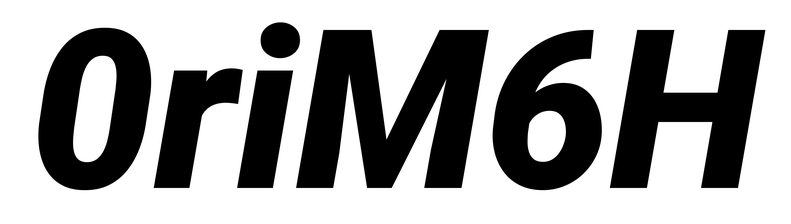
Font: Roboto-Italic_Black_Italic